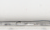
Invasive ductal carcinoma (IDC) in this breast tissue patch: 0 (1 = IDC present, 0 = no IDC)